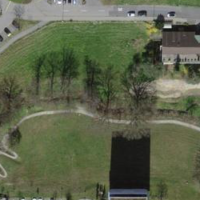
EUNIS habitat code: 53
Species observed at this site:
Petasites albus